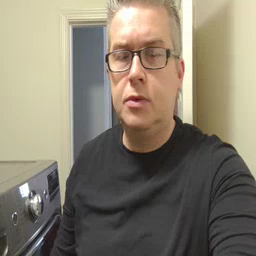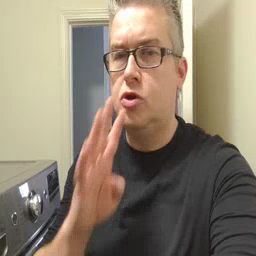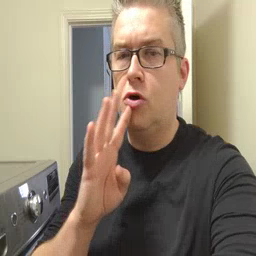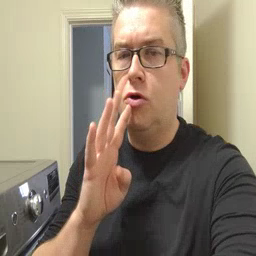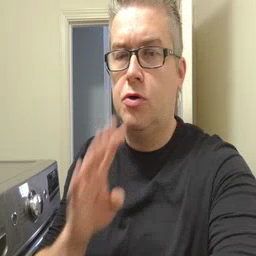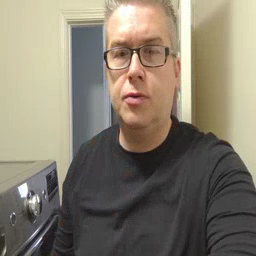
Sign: talk